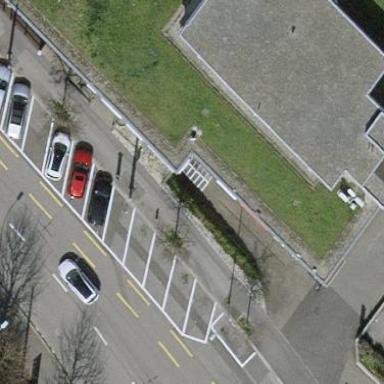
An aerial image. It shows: Parking lane designated for parking.